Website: lowes
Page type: payment
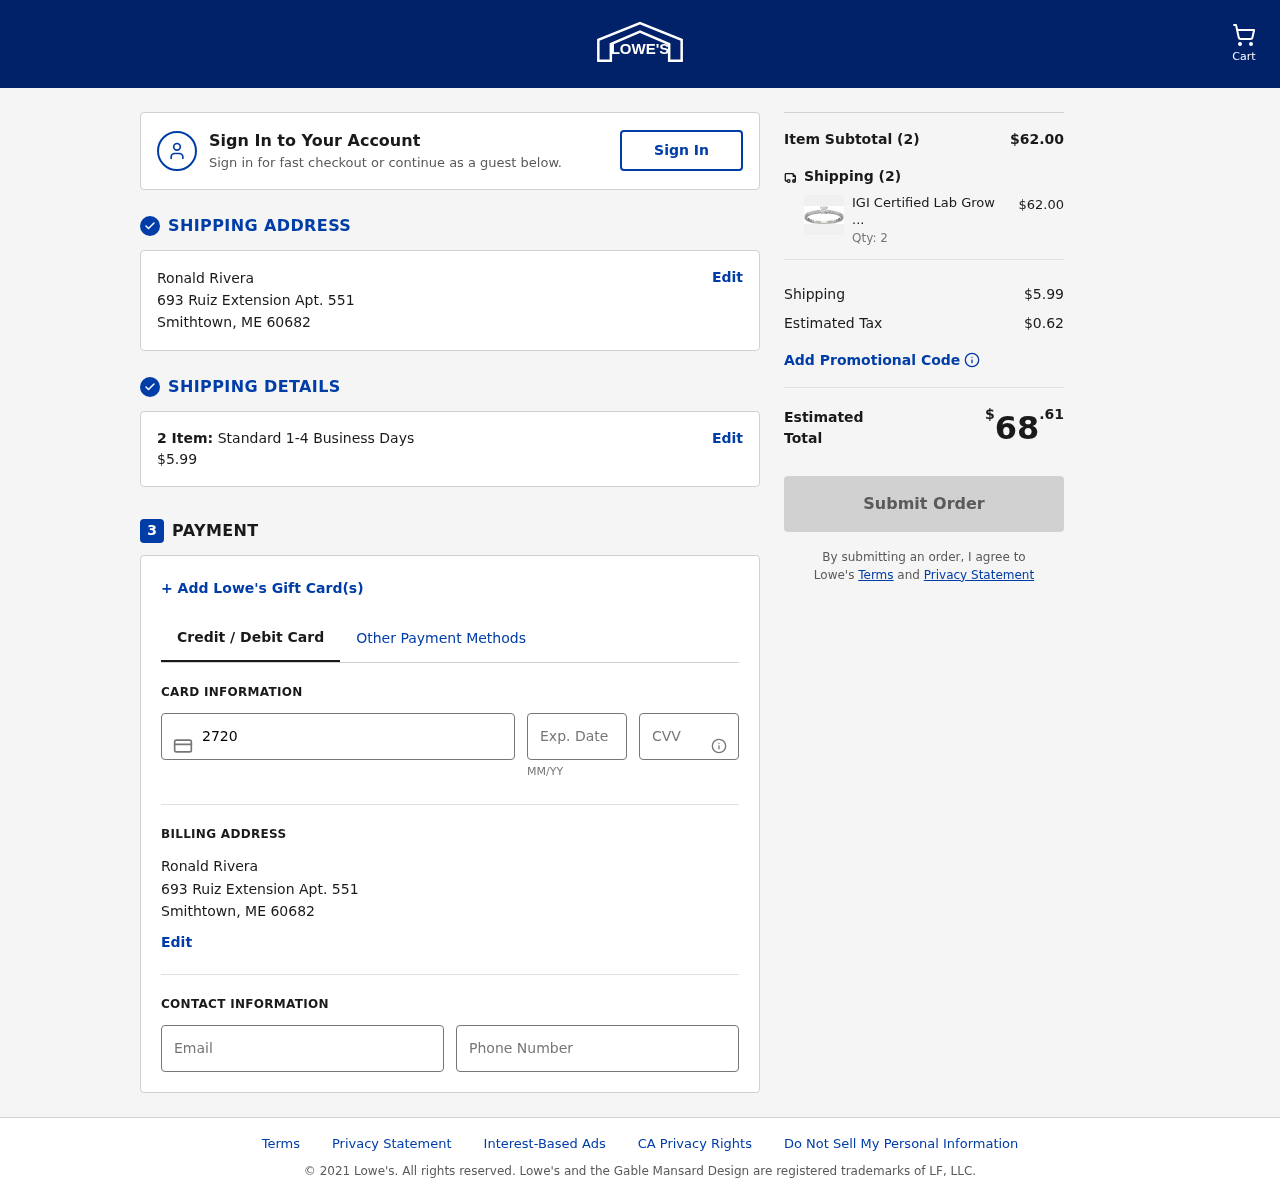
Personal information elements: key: PII_CARD_CVV
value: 743
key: PII_CARD_EXPIRY
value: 05/29
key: PII_CARD_NUMBER
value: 2720 7578 1206 0085
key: PII_CITY
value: Smithtown
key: PII_EMAIL
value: ronald.rivera@yahoo.com
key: PII_FULLNAME
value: Ronald Rivera
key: PII_PHONE
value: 5603718659
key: PII_POSTCODE
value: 60682
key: PII_STATE_ABBR
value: ME
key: PII_STREET
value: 693 Ruiz Extension Apt. 551
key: PII_FULLNAME2
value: Ronald Rivera
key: PII_STREET2
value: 693 Ruiz Extension Apt. 551
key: PII_CITY2
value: Smithtown
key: PII_STATE_ABBR2
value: ME
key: PII_POSTCODE2
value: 60682
Product elements: key: PRODUCT1_NAME
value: IGI Certified Lab Grown Diamond Solitaire Plus Engagement Ring 14k White Gold(1/2 CT.TW, I-J Color,
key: PRODUCT1_PRICE
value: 31
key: PRODUCT1_QUANTITY
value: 2
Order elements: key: ORDER_NUM_ITEMS
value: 2
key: ORDER_SHIPPING_COST
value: $5.99
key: ORDER_NUM_ITEMS2
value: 2
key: ORDER_SUBTOTAL
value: $62.00
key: ORDER_NUM_ITEMS3
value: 2
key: ORDER_SHIPPING_COST2
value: $5.99
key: ORDER_TAX
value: $0.62
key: ORDER_TOTAL
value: $68.61